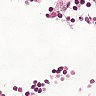
Metastatic tissue present: no